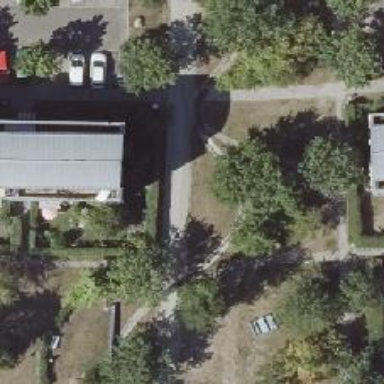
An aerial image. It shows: Compacted footway.